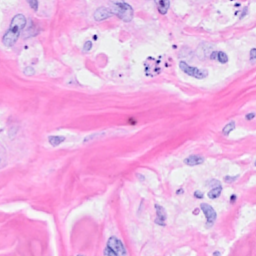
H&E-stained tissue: Breast